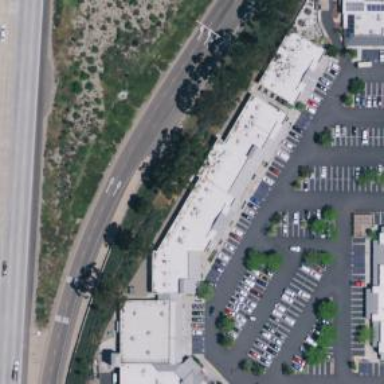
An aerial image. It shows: Commercial building.